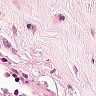
Metastatic tissue present: no